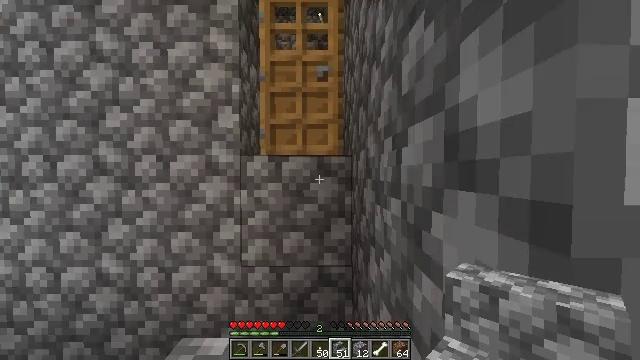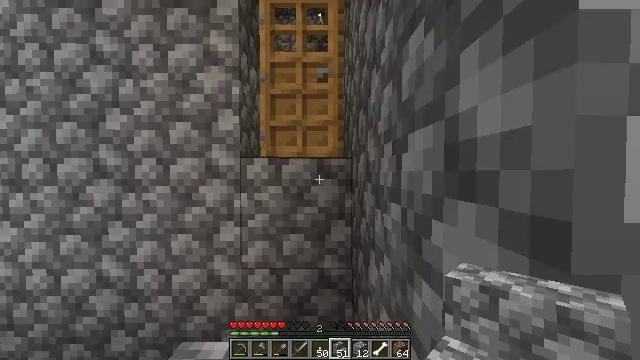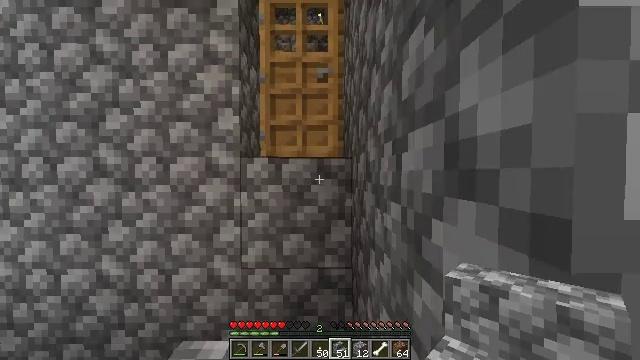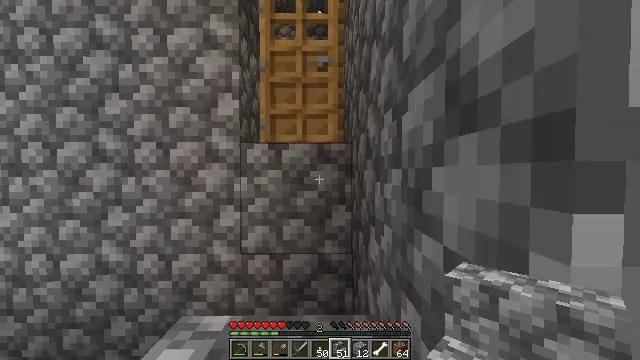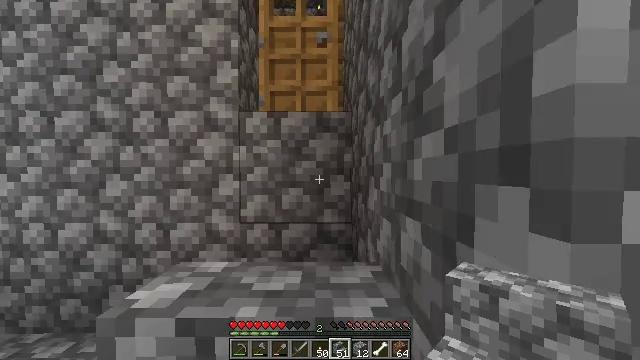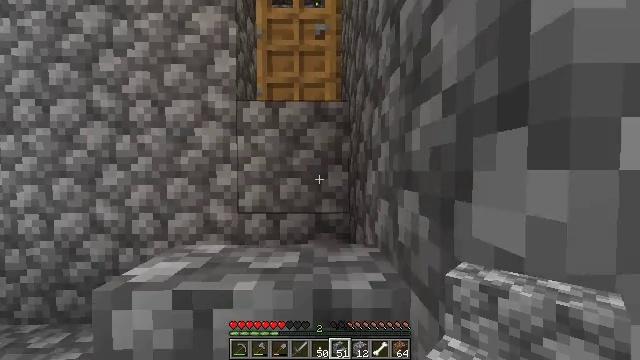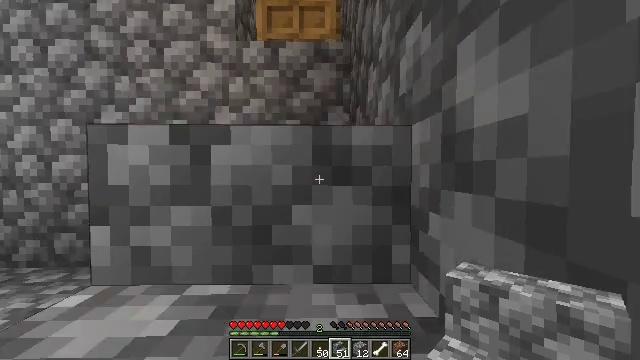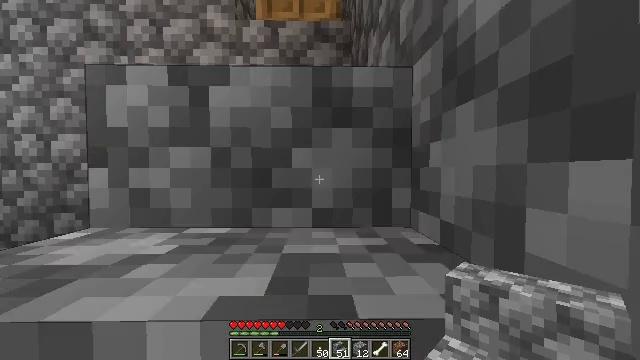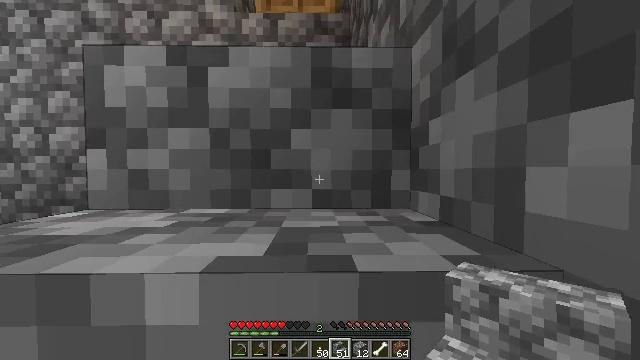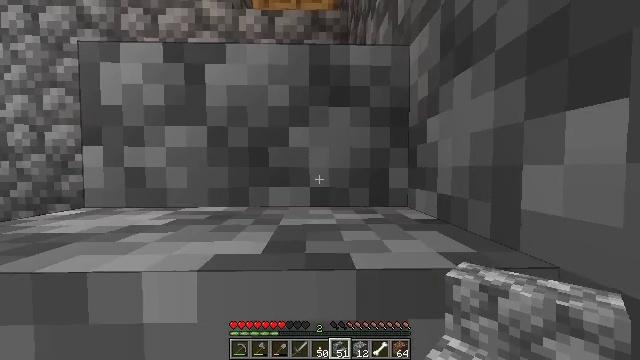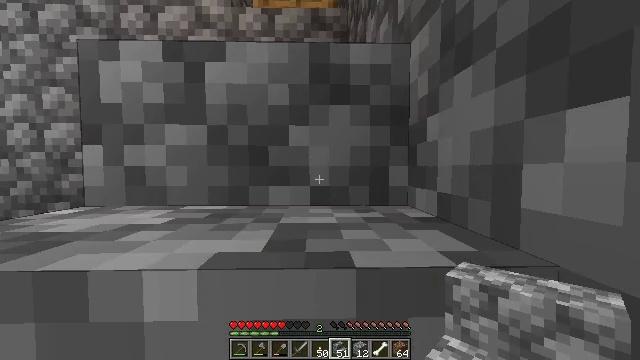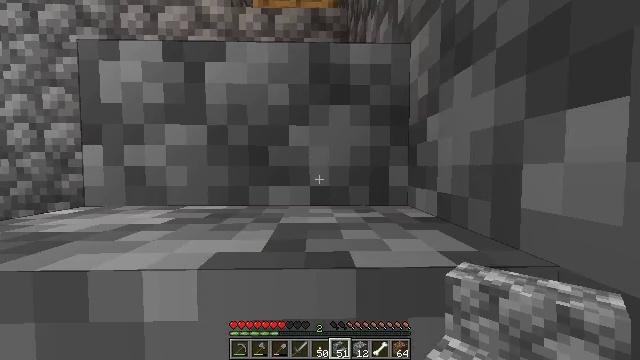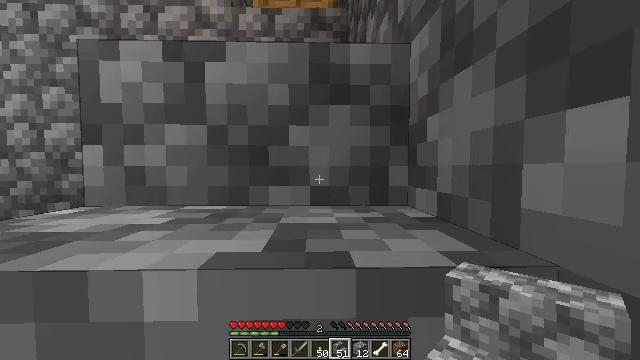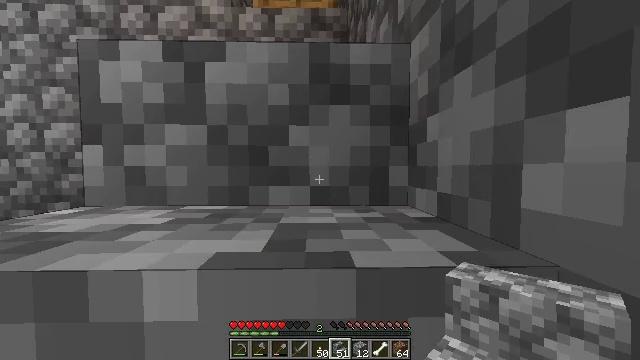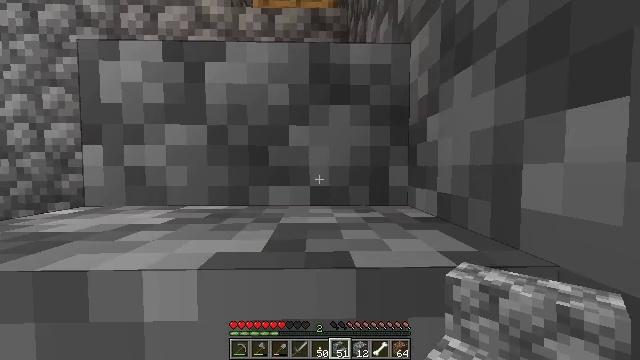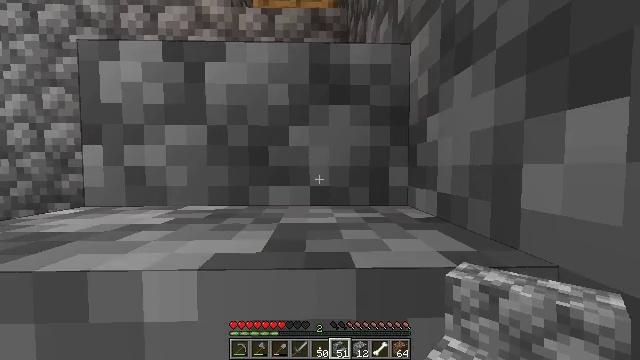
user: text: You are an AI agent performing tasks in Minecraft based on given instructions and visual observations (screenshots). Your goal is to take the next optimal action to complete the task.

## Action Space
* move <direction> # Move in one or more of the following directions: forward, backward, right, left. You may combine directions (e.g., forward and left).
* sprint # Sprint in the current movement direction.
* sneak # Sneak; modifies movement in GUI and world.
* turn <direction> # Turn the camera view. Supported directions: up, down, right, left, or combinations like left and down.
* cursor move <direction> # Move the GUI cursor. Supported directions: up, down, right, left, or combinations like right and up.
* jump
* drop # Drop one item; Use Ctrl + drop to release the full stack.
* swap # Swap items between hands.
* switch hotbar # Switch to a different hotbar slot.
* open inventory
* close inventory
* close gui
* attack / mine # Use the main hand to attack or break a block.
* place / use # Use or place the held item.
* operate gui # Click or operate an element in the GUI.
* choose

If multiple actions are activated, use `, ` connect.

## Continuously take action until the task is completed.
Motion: motion action
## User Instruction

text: Recycle the cobblestone stairs.
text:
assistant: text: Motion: move forward
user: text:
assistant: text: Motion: move forward
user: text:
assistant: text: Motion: move forward
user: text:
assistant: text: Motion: move forward
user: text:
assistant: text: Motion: move forward
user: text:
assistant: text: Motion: no_op
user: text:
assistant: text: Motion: no_op
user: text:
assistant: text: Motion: no_op
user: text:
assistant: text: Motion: no_op
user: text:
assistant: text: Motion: no_op
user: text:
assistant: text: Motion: no_op
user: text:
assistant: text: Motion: no_op
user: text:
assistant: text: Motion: no_op
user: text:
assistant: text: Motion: move forward
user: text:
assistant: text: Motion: move forward
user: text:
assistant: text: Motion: move forward, jump
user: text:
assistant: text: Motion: move forward, jump
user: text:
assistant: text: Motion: move forward, jump
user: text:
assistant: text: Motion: move forward, turn left, jump
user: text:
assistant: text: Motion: move forward, turn left, jump
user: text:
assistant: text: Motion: move forward, turn left
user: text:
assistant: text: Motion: turn left and down
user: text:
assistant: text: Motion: turn left and down
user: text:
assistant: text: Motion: turn left and down
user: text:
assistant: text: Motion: turn left and down
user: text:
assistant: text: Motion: turn down
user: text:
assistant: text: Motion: turn down
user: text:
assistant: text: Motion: turn right and down
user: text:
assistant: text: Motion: turn right and down
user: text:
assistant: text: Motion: turn right and down